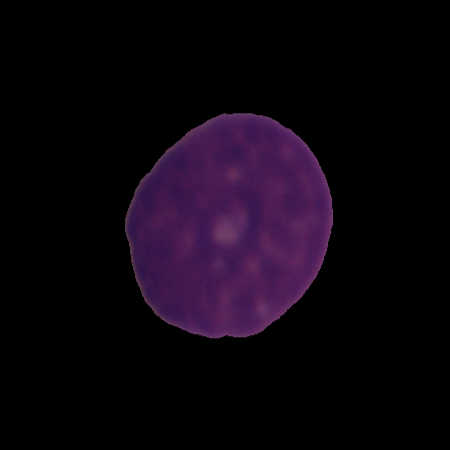
Label: cancer